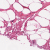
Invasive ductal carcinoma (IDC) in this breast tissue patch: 0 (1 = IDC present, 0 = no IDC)